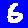
Digit: 6